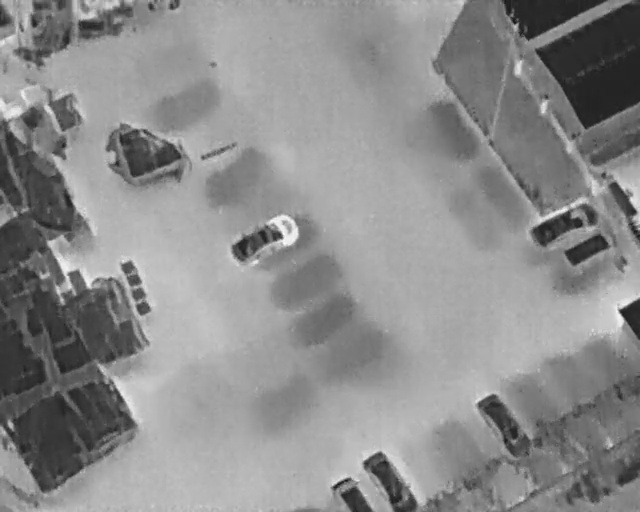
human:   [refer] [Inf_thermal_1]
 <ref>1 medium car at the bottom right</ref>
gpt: <box>[[73, 80, 84, 85, 149]]</box>

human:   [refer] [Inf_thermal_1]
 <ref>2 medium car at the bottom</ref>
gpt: <box>[[56, 88, 65, 99, 2], [51, 92, 57, 100, 2]]</box>

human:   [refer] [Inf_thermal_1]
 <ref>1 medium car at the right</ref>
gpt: <box>[[86, 37, 90, 50, 154]]</box>

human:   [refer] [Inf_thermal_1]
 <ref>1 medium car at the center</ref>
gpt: <box>[[38, 39, 44, 53, 152]]</box>